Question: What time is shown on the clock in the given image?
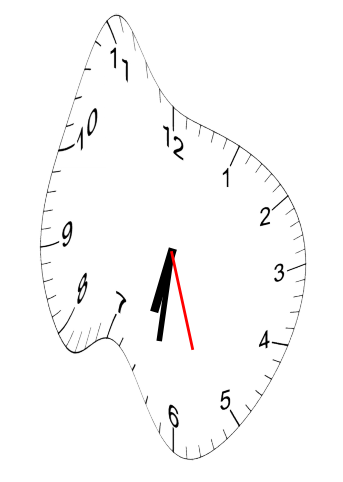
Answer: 06:31:27